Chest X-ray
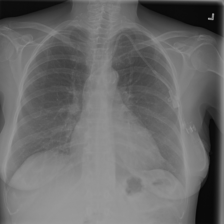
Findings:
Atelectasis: negative
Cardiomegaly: negative
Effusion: negative
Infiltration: negative
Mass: negative
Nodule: negative
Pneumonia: negative
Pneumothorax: negative
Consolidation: negative
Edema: negative
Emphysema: negative
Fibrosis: negative
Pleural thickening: negative
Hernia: negative